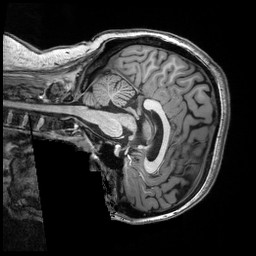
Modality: T1w
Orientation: sagittal
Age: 20
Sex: female